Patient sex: M
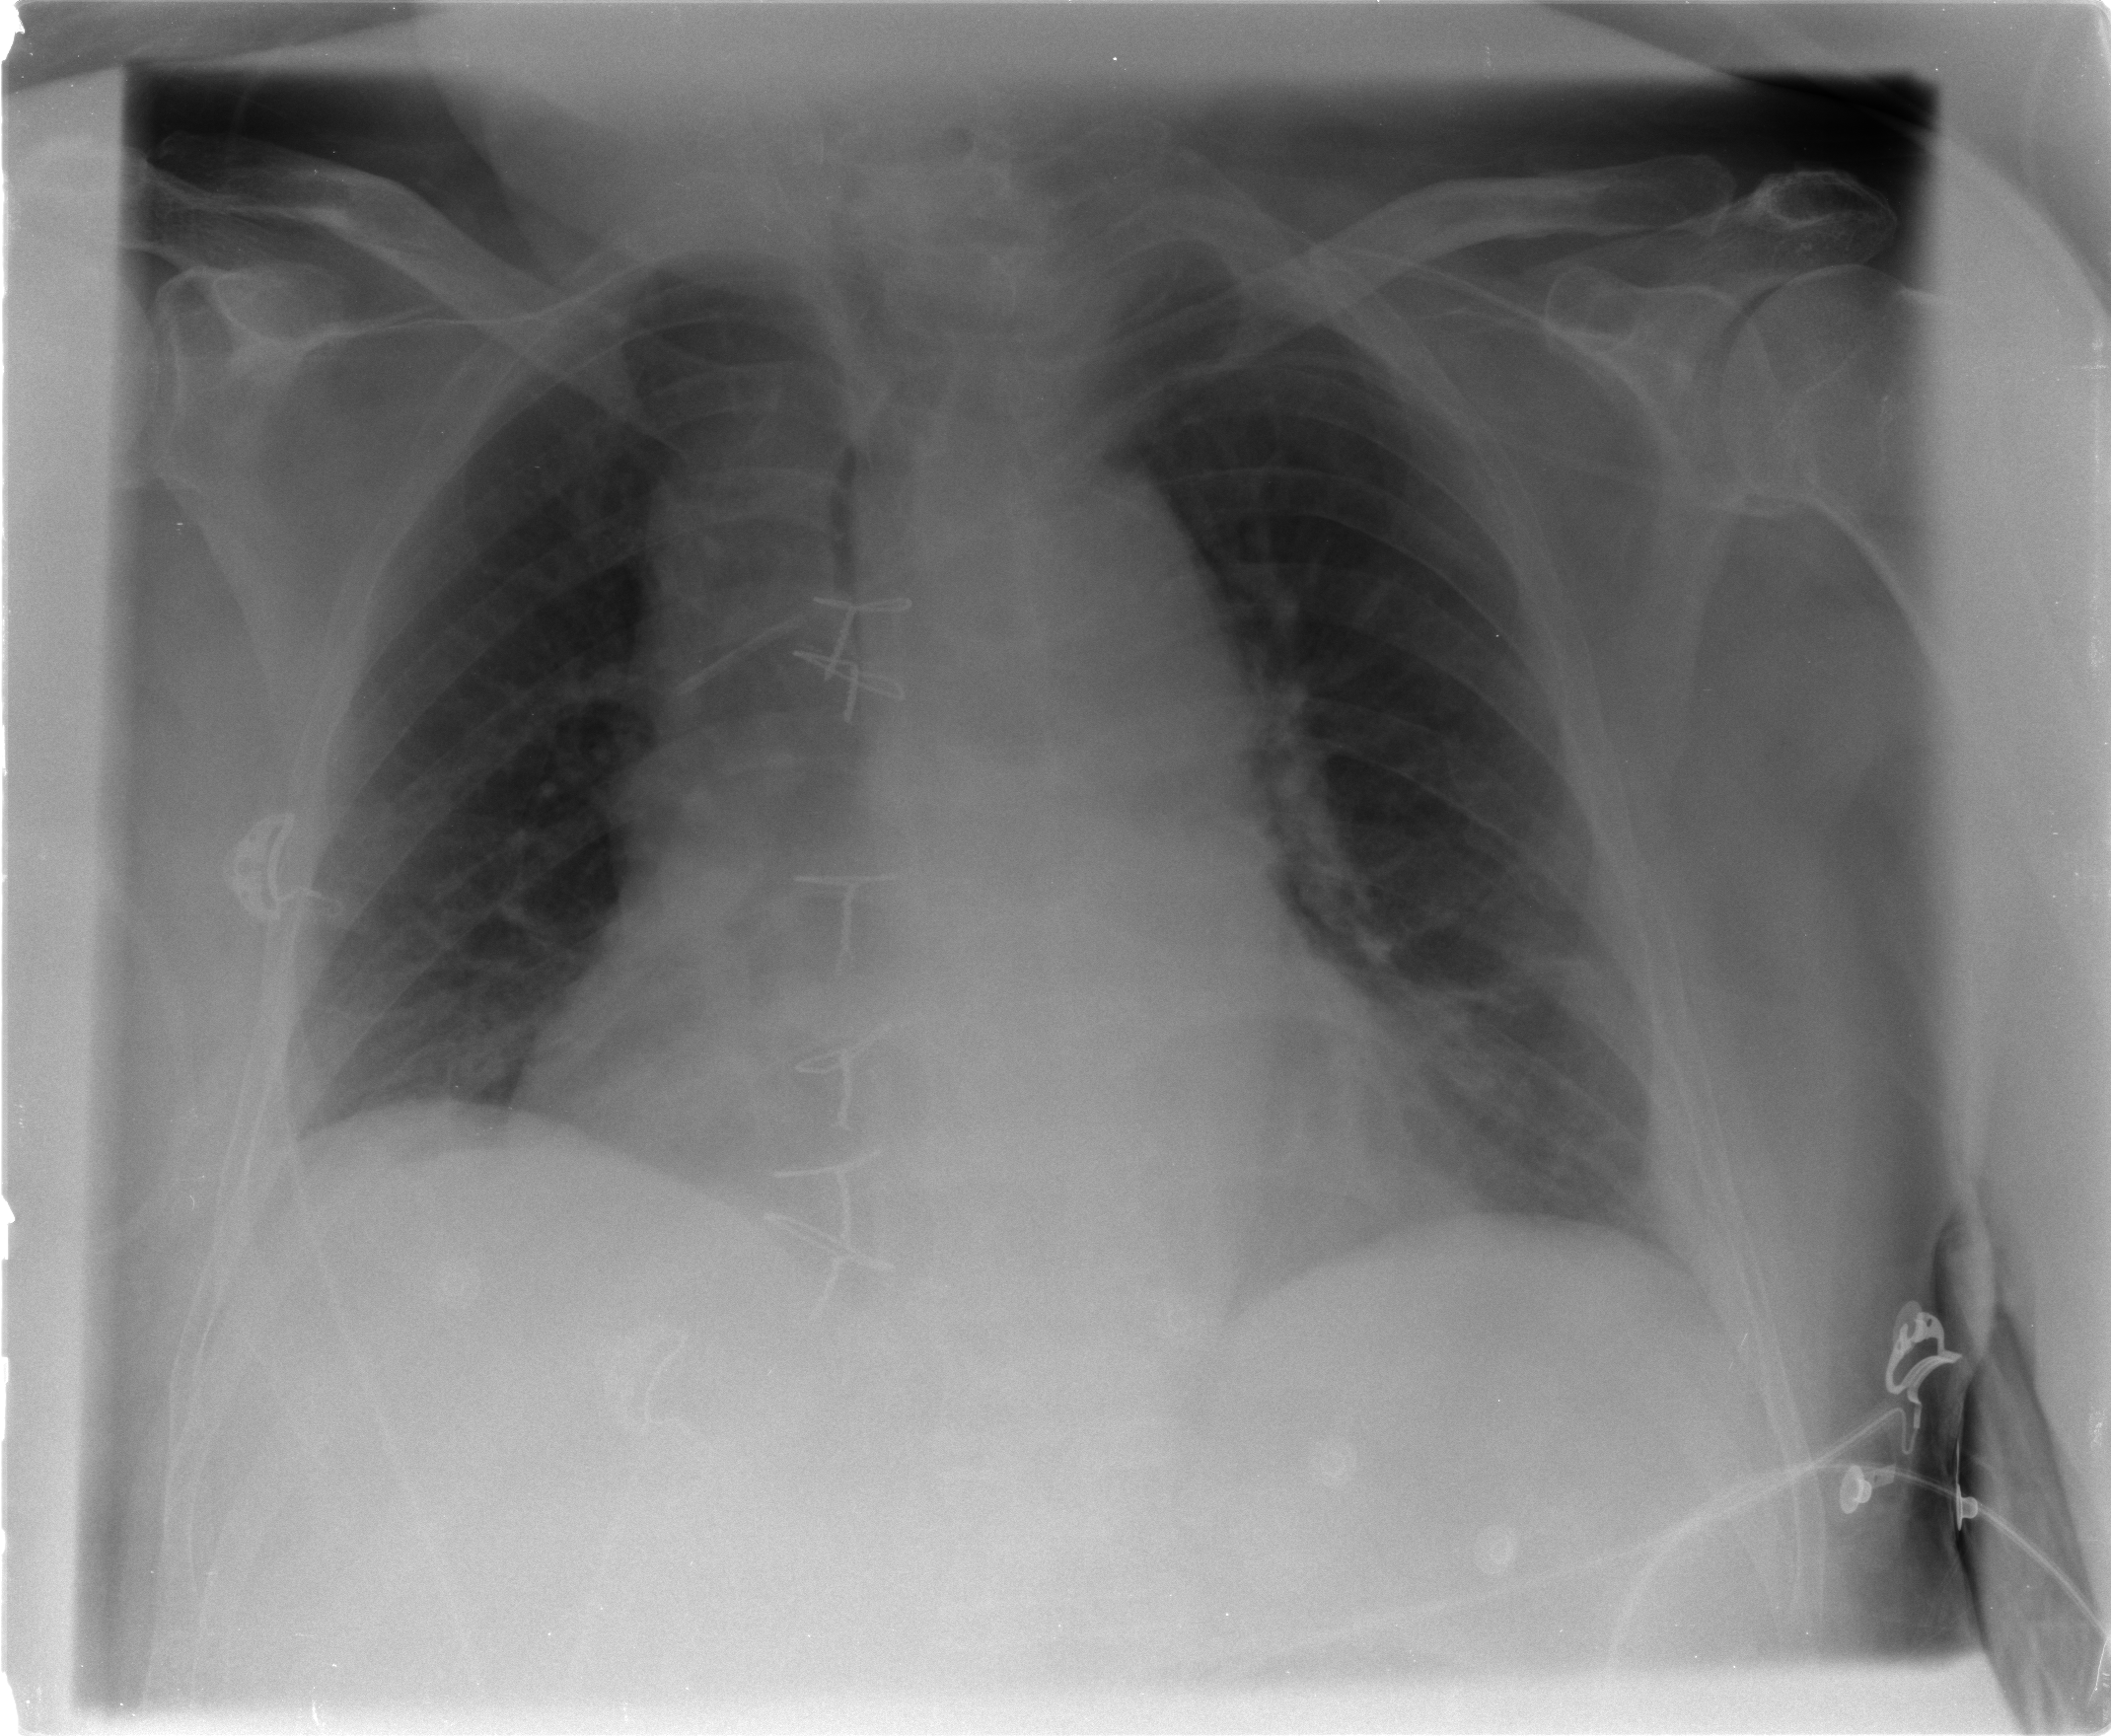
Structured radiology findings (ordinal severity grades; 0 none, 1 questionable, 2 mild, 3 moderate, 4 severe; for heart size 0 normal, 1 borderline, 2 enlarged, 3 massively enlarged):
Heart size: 2
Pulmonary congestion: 0
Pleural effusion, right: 0
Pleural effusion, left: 0
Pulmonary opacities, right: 0
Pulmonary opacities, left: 0
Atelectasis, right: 2
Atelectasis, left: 2